Question: I have a quadrilateral with corners P1, P2, P3 and P4, all of which I know.
I also have the output coordinates I want to warp these to (Q1, Q2, Q3 and Q4), which are a square of size 1.
How can I make a function that "warps" an input point P to an output point Q?

It's kind of like scanning documents where the user can mark 4 points that are then "warped" into a rectangle, although I only need it mathematically.
I have found other posts where people had the same problem, with the solution using matrices. I tried to implement this, but due to my lack of understanding of matrices, it seems I did something wrong, although I can't figure out what went wrong.
Here's another StackOverflow post with one of those solutions: <URL>
And here's the function I wrote (MatrixMath is a class for changing matrices that I downloaded; I don't think that's where the error is, since I checked some specific examples and they were never wrong):
'''
public static Vector2 ProjectiveTransform(Vector2 input, Vector2 p1, Vector2 p2, Vector2 p3, Vector2 p4, Vector2 q1, Vector2 q2, Vector2 q3, Vector2 q4)
{
// 8x8 Matrix
float[][] A = new float[8][]
{
new float[8] { p1.x, p1.y, 1, 0, 0, 0, -p1.x * q1.x, -p1.y * q1.x },
new float[8] { 0, 0, 0, p1.x, p1.y, 1, -p1.x * q1.y, -p1.y * q1.y },
new float[8] { p2.x, p2.y, 1, 0, 0, 0, -p2.x * q2.x, -p2.y * q2.x },
new float[8] { 0, 0, 0, p2.x, p2.y, 1, -p2.x * q2.y, -p2.y * q2.y },
new float[8] { p3.x, p3.y, 1, 0, 0, 0, -p3.x * q3.x, -p3.y * q3.x },
new float[8] { 0, 0, 0, p3.x, p3.y, 1, -p3.x * q3.y, -p3.y * q3.y },
new float[8] { p4.x, p4.y, 1, 0, 0, 0, -p4.x * q4.x, -p4.y * q4.x },
new float[8] { 0, 0, 0, p4.x, p4.y, 1, -p4.x * q4.y, -p4.y * q4.y }
};
// Vector 8
float[][] B = new float[8][]
{
new float[1] { q1.x },
new float[1] { q1.y },
new float[1] { q2.x },
new float[1] { q2.y },
new float[1] { q3.x },
new float[1] { q3.y },
new float[1] { q4.x },
new float[1] { q4.y }
};
// Vector 8
float[][] x = MatrixMath.MatrixProduct(MatrixMath.MatrixInverse(A), B);
// 3x3 Matrix
float[][] T = new float[3][]
{
new float[3] {x[0][0], x[1][0], x[2][0]},
new float[3] {x[3][0], x[4][0], x[5][0]},
new float[3] {x[6][0], x[7][0], 1}
};
// Vector 3
float[][] inputMatrix = new float[3][]
{
new float[1] { input.x },
new float[1] { input.y },
new float[1] { 1 }
};
// q = T*p
// Vector 3
float[][] outputMatrix = MatrixMath.MatrixProduct(T, inputMatrix);
return new Vector2(outputMatrix[0][0], outputMatrix[1][0]);
}
'''
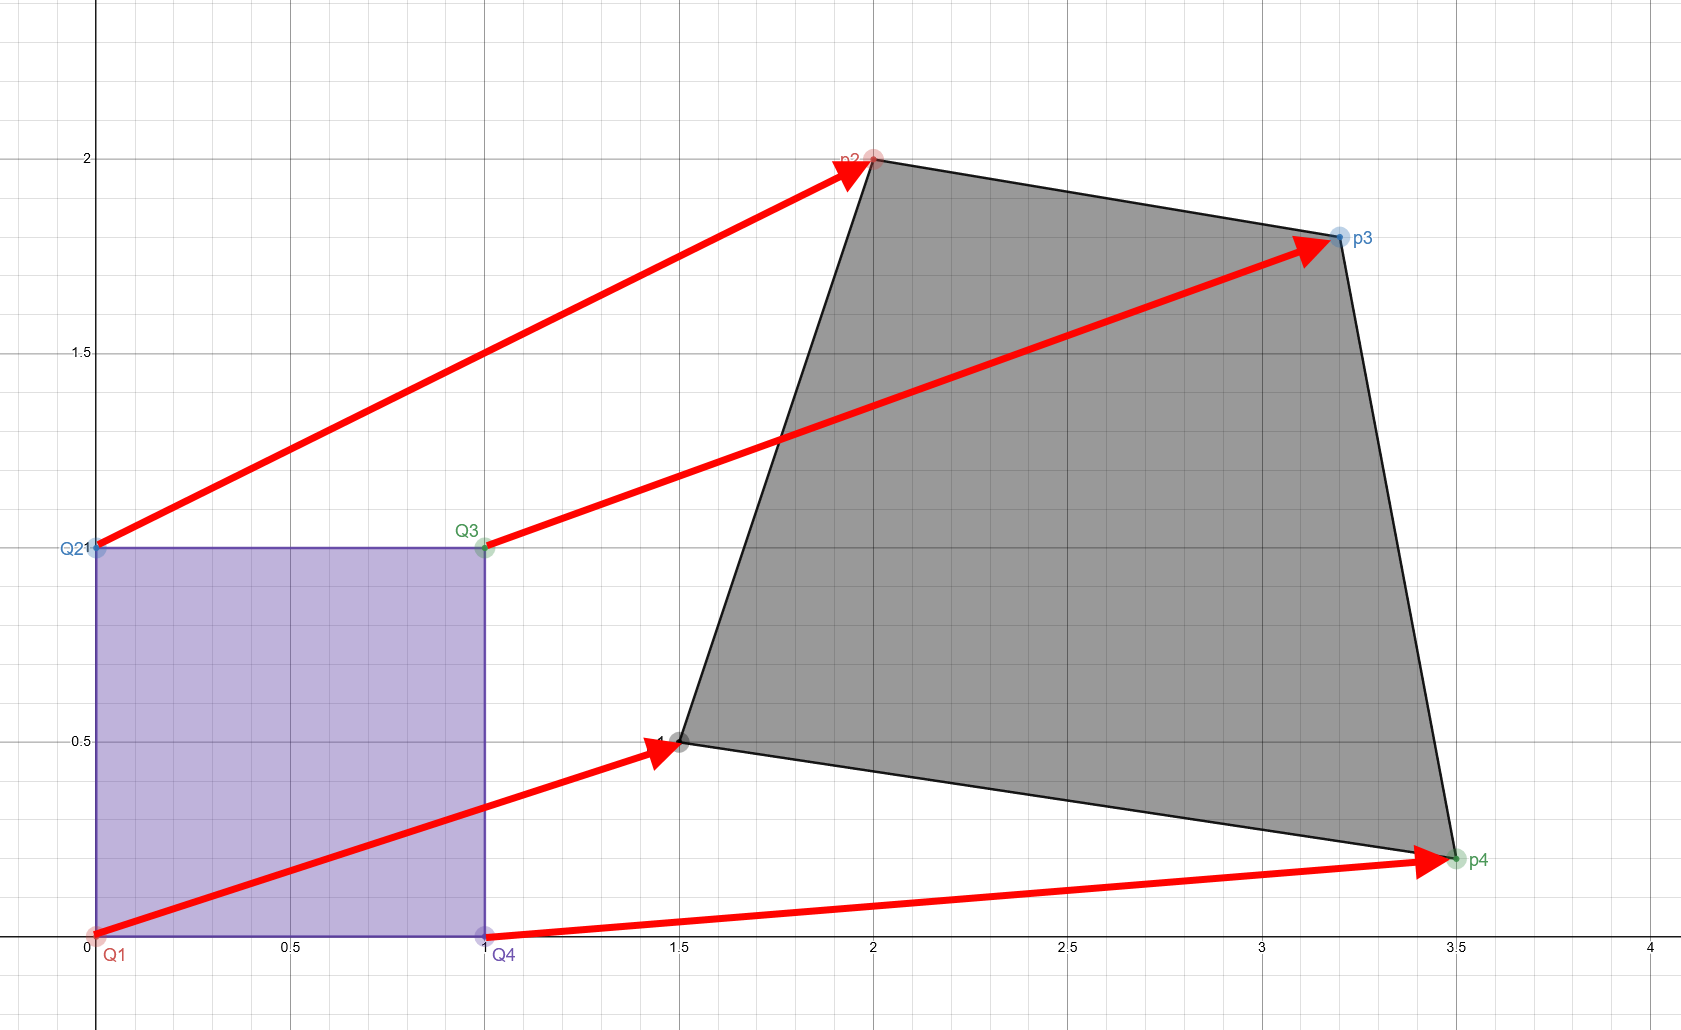
Answer: Thanks to @ardget it works now, so I'll post the working code here in case someone needs it too.
The problem was that I didn't divide the result by the third vector component.
'''
public static Vector2 ProjectiveTransform(Vector2 input, Vector2 p1, Vector2 p2, Vector2 p3, Vector2 p4, Vector2 q1, Vector2 q2, Vector2 q3, Vector2 q4)
{
// 8x8 Matrix
float[][] A = new float[8][]
{
new float[8] { p1.x, p1.y, 1, 0, 0, 0, -p1.x * q1.x, -p1.y * q1.x },
new float[8] { 0, 0, 0, p1.x, p1.y, 1, -p1.x * q1.y, -p1.y * q1.y },
new float[8] { p2.x, p2.y, 1, 0, 0, 0, -p2.x * q2.x, -p2.y * q2.x },
new float[8] { 0, 0, 0, p2.x, p2.y, 1, -p2.x * q2.y, -p2.y * q2.y },
new float[8] { p3.x, p3.y, 1, 0, 0, 0, -p3.x * q3.x, -p3.y * q3.x },
new float[8] { 0, 0, 0, p3.x, p3.y, 1, -p3.x * q3.y, -p3.y * q3.y },
new float[8] { p4.x, p4.y, 1, 0, 0, 0, -p4.x * q4.x, -p4.y * q4.x },
new float[8] { 0, 0, 0, p4.x, p4.y, 1, -p4.x * q4.y, -p4.y * q4.y }
};
// Vector 8
float[][] B = new float[8][]
{
new float[1] { q1.x },
new float[1] { q1.y },
new float[1] { q2.x },
new float[1] { q2.y },
new float[1] { q3.x },
new float[1] { q3.y },
new float[1] { q4.x },
new float[1] { q4.y }
};
// Vector 8
float[][] x = MatrixMath.MatrixProduct(MatrixMath.MatrixInverse(A), B);
// 3x3 Matrix
float[][] T = new float[3][]
{
new float[3] {x[0][0], x[1][0], x[2][0]},
new float[3] {x[3][0], x[4][0], x[5][0]},
new float[3] {x[6][0], x[7][0], 1}
};
// Vector 3
float[][] inputMatrix = new float[3][]
{
new float[1] { input.x },
new float[1] { input.y },
new float[1] { 1 }
};
// q = T*p
// Vector 3
float[][] outputMatrix = MatrixMath.MatrixProduct(T, inputMatrix);
float W = outputMatrix[2][0];
return new Vector2(outputMatrix[0][0] / W, outputMatrix[1][0] / W);
}
'''